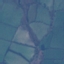
Label: Pasture